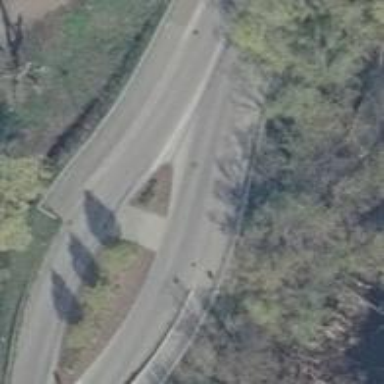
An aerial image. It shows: Asphalt road classified as primary highway.